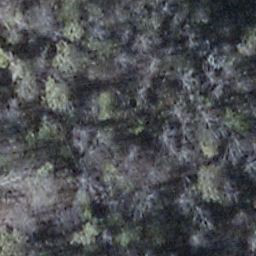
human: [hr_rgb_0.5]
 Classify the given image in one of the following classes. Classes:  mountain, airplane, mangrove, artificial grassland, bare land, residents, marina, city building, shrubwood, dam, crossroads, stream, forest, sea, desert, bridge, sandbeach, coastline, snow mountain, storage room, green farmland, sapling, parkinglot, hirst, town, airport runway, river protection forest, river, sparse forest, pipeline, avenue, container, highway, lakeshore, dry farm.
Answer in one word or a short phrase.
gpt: shrubwood